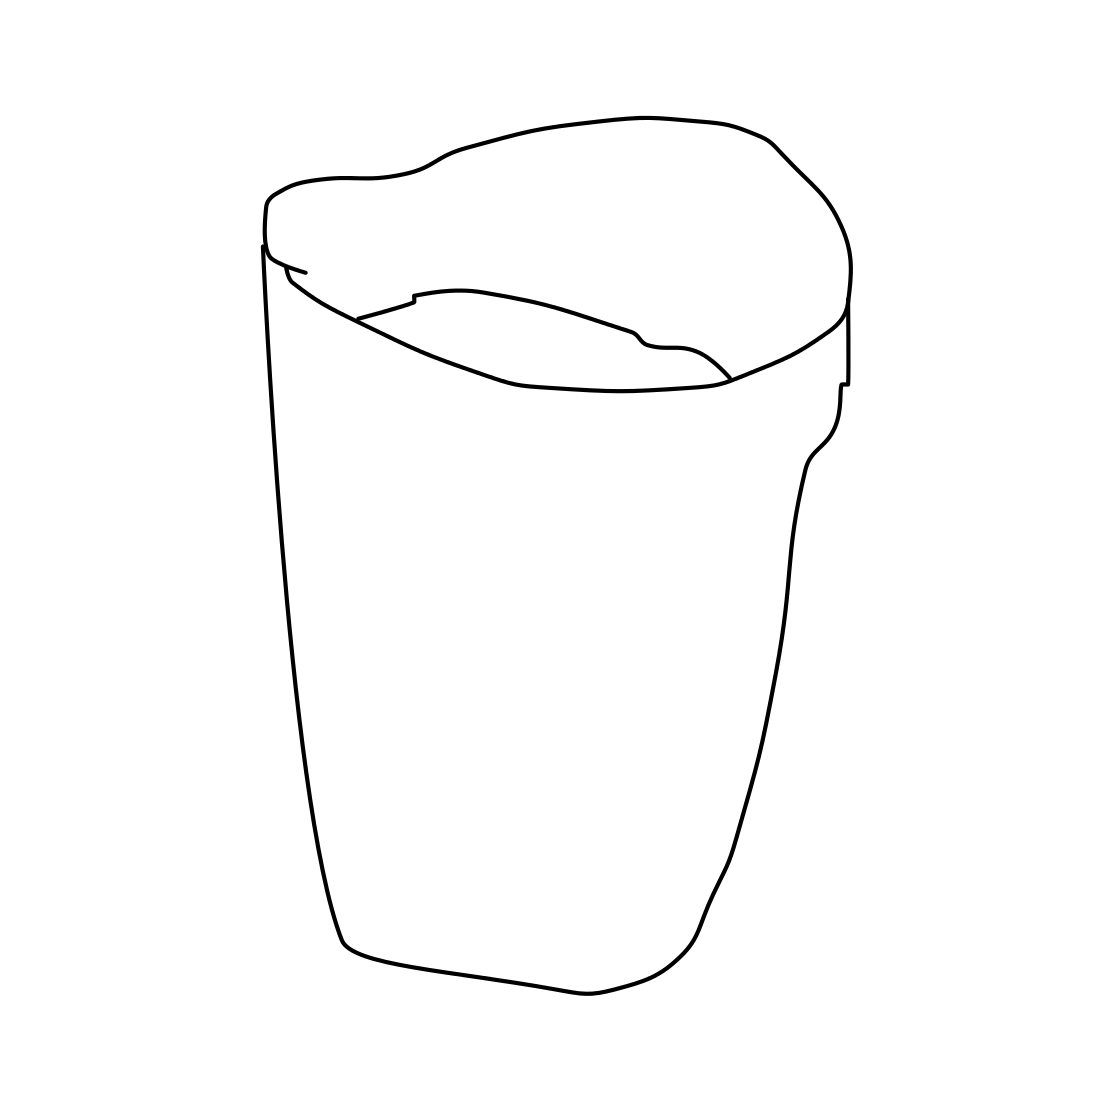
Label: cup